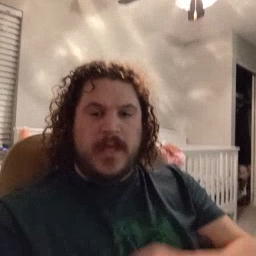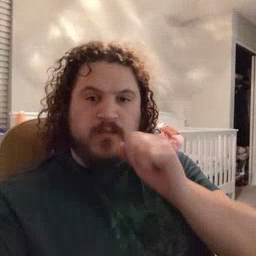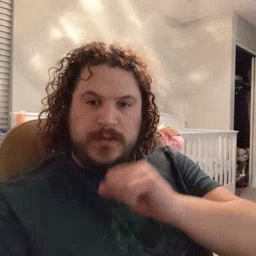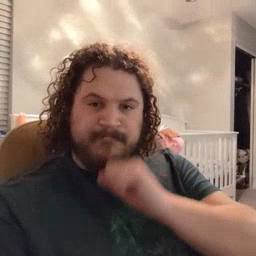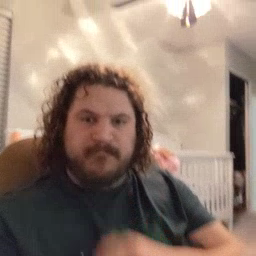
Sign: icecream